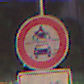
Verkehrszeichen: VerbotKraftfahrzeuge
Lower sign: ZeitangabenMitBeschraenkungAufWochentage8
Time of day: Night
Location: Outdoor (Suburban)
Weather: PartlyCloudy
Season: NotSpecified
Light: Artificial